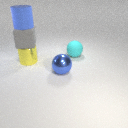
large yellow metal cylinder below large gray rubber cube